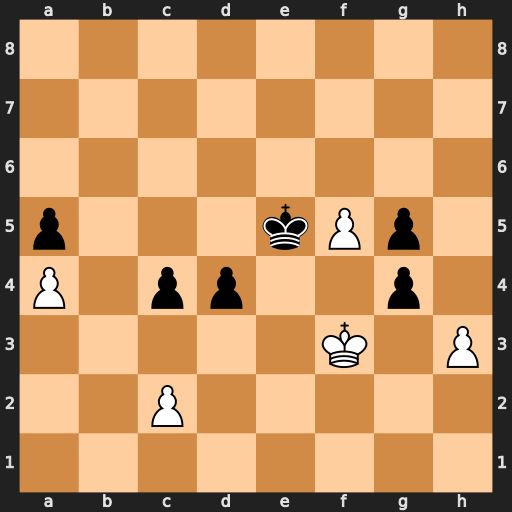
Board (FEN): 8/8/8/p3kPp1/P1pp2p1/5K1P/2P5/8
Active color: w
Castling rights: -
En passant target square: -
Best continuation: hxg4 Kd5 f6 Ke6 Ke4 d3 cxd3 cxd3 Kxd3